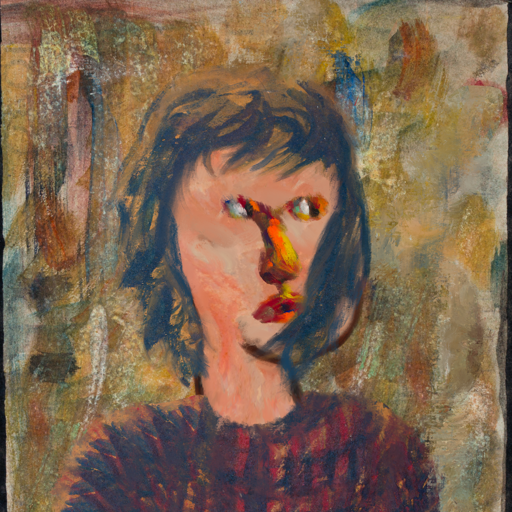
Background: Pipe, Head And Neck Side: Roy_Bahadur, Face Side: An_Impression, Bust: In_The_Sun, Hair Side: In_The_Sun, Head Accessory: Blank, Second Necklace: Blank, Necklace: Blank, Baby: Blank